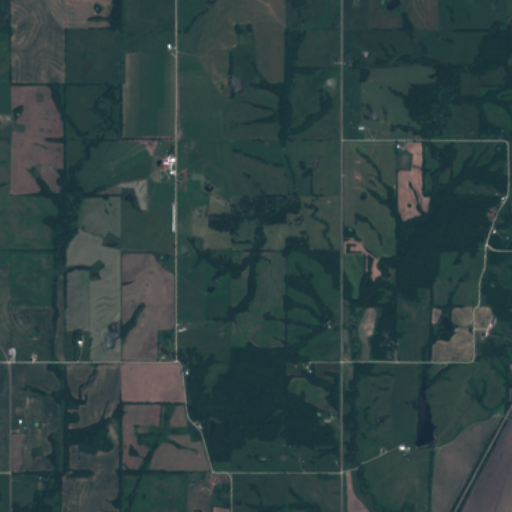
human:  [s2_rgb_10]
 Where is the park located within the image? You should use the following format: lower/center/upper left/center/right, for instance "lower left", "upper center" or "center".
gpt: The park is located in the lower center of the image.
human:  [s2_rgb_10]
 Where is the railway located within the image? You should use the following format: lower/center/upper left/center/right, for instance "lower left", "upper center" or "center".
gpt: The railway is located in the right of the image.
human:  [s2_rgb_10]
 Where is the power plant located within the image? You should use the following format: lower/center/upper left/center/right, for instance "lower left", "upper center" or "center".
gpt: There is no power plant in the image.